Field crop: tomato
Growth stage: 1
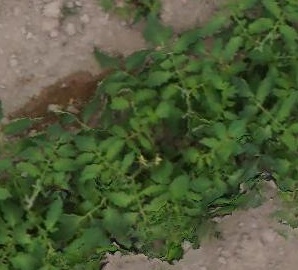
Species: tomato